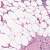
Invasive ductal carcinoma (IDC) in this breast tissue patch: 0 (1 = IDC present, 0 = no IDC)